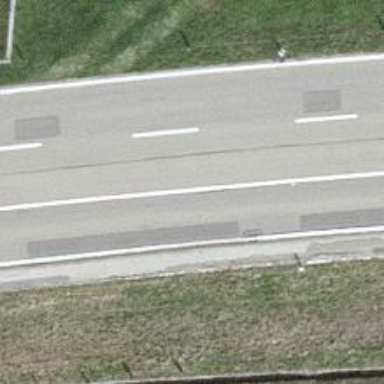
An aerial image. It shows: Asphalt road classified as primary highway.